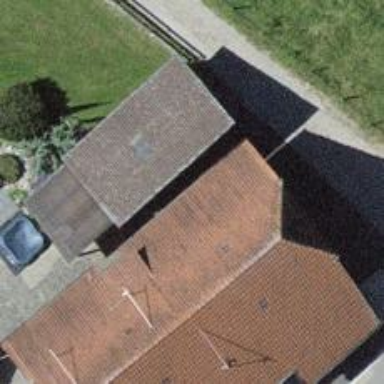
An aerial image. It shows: Barn.